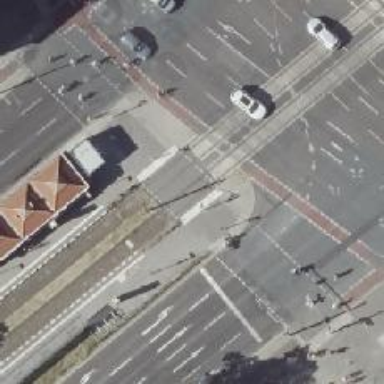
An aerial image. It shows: Tram crossing with traffic signals.